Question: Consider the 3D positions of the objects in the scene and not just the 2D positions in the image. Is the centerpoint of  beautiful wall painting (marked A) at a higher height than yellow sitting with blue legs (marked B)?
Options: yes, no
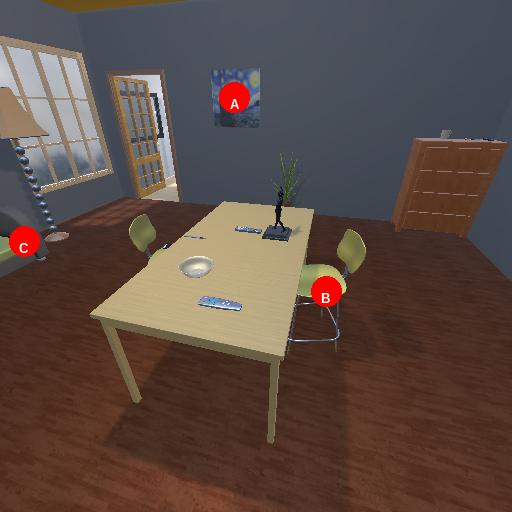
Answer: yes